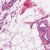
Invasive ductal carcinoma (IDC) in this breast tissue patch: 0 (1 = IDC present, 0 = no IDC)